Field crop: maize
Growth stage: 1
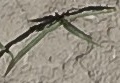
Species: sorghum